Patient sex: M
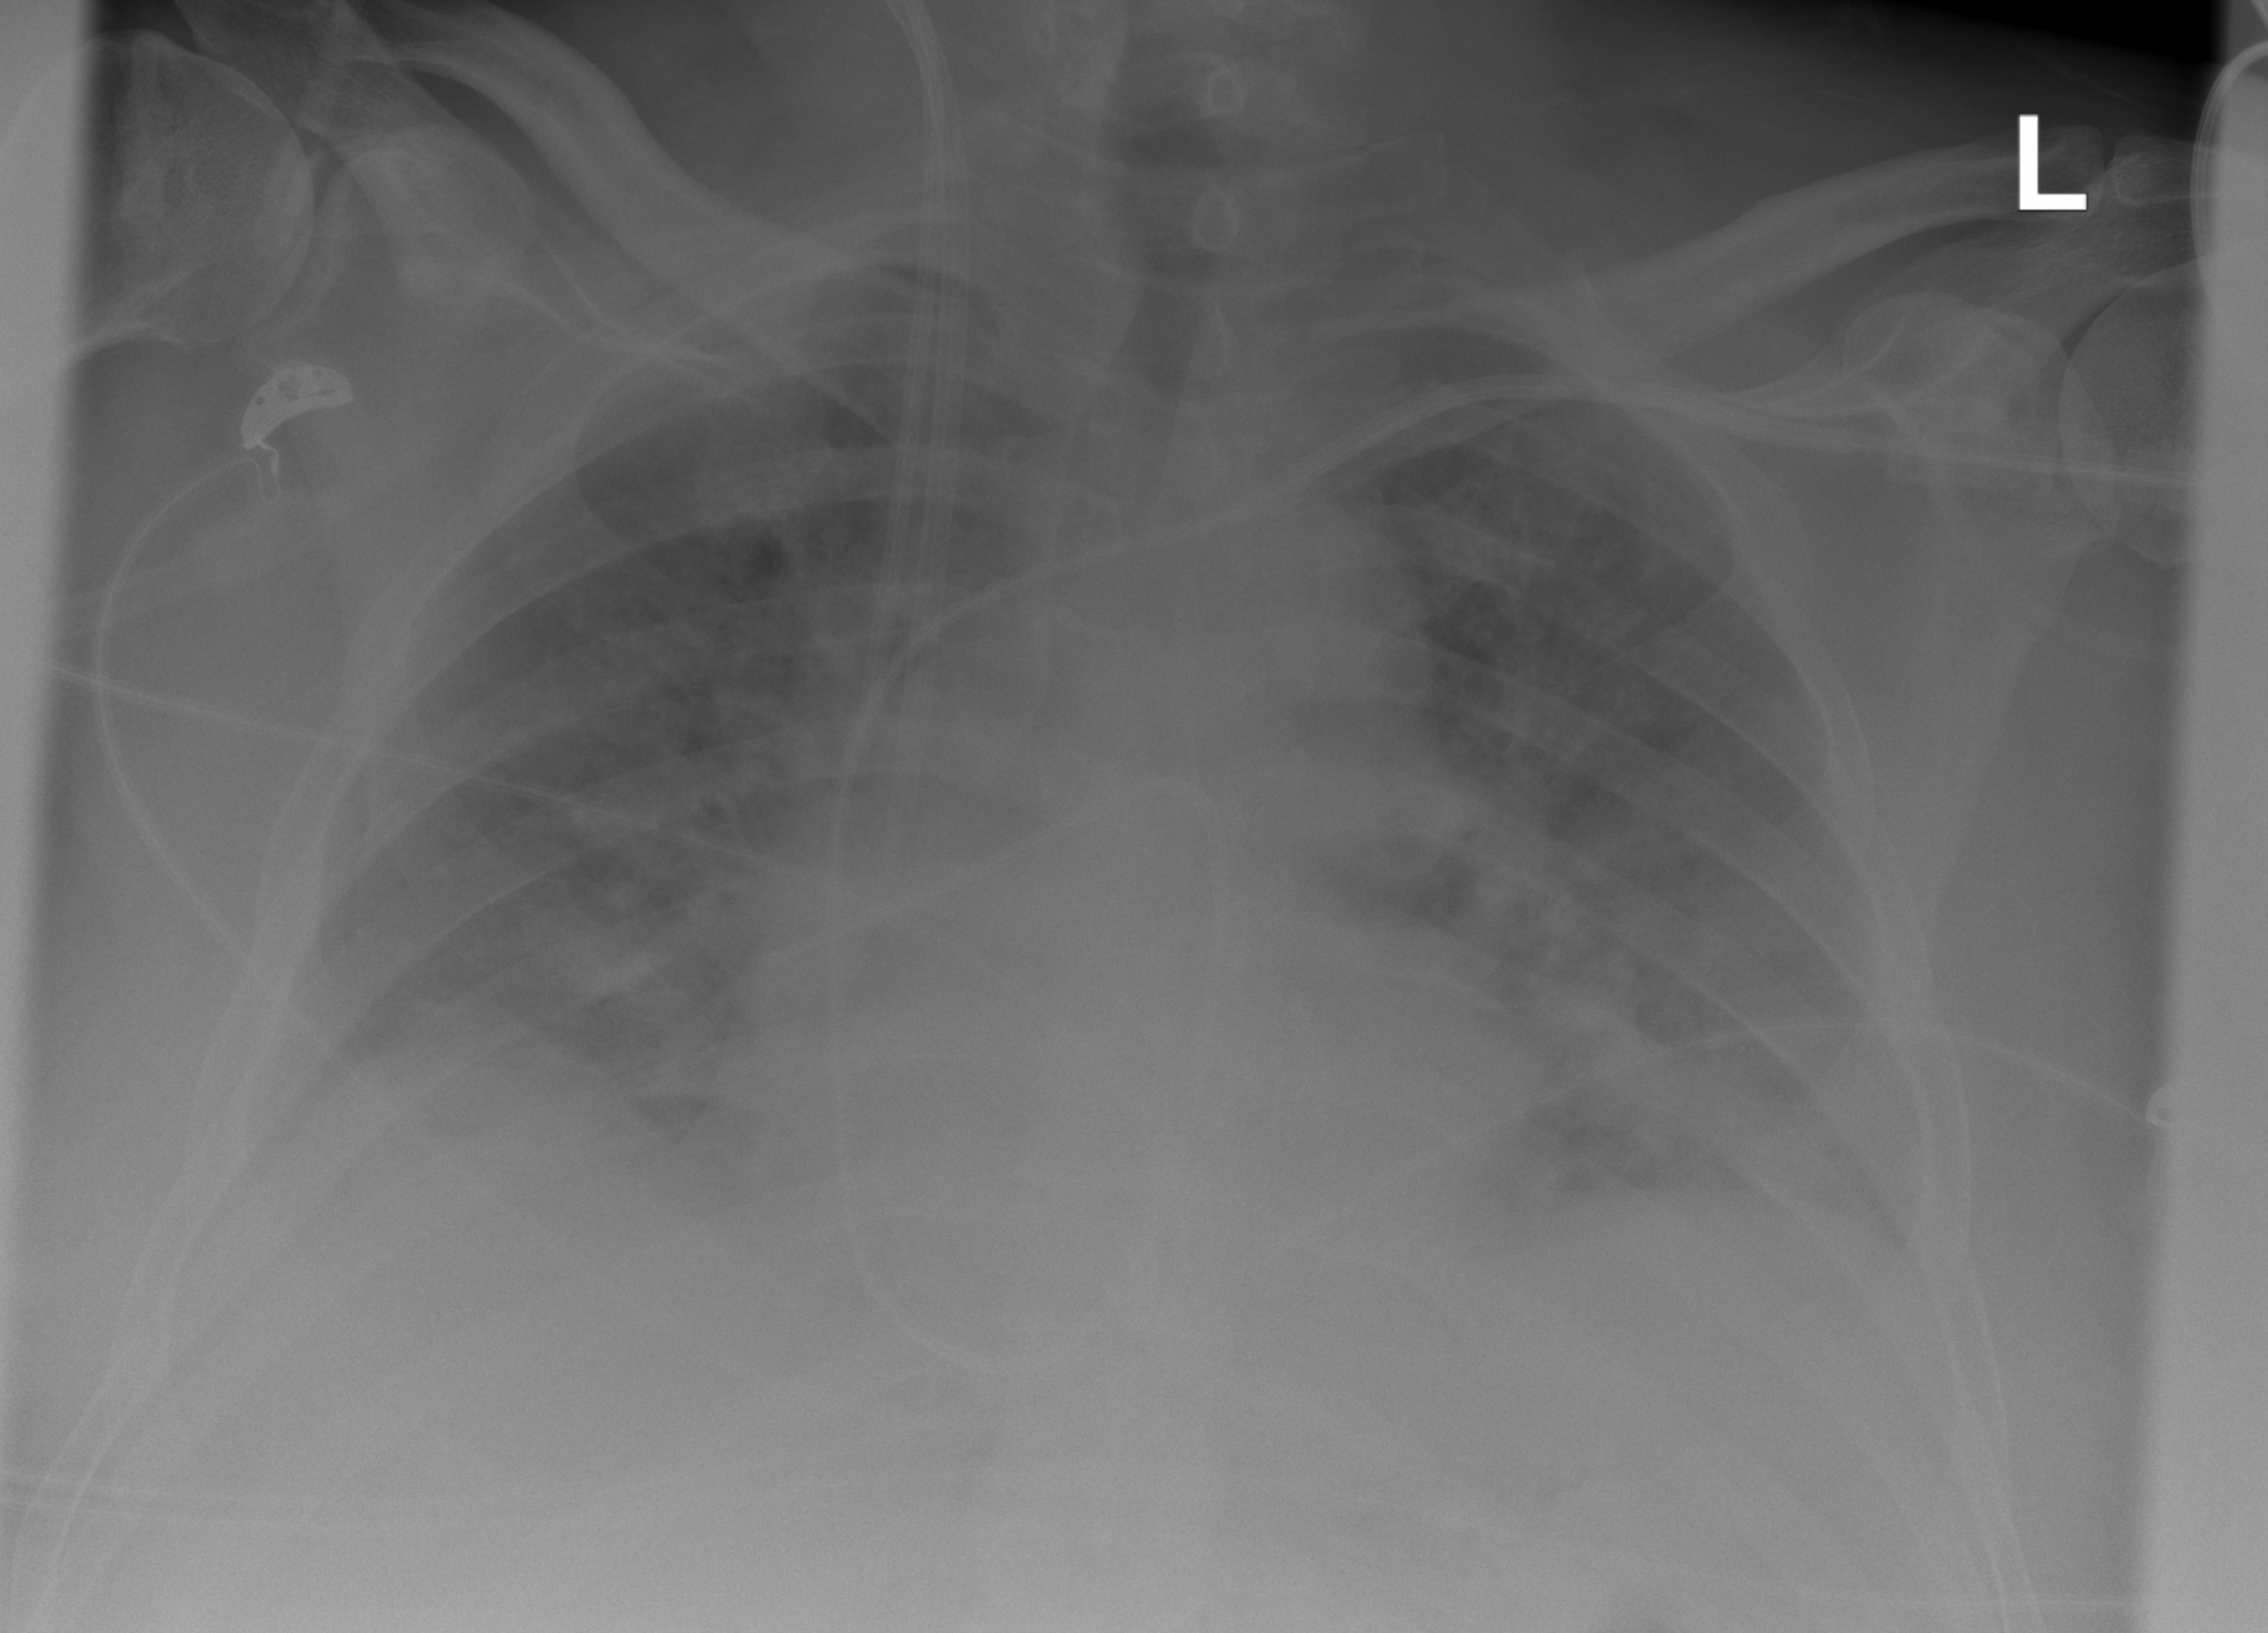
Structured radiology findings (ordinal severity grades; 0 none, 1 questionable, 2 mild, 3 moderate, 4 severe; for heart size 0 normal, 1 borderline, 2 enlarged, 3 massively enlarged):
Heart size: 0
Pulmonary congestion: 3
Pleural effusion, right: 2
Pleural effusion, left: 2
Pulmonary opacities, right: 2
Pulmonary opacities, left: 2
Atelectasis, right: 2
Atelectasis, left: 2